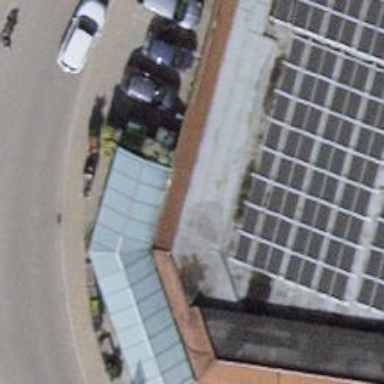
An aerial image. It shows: Supermarket.